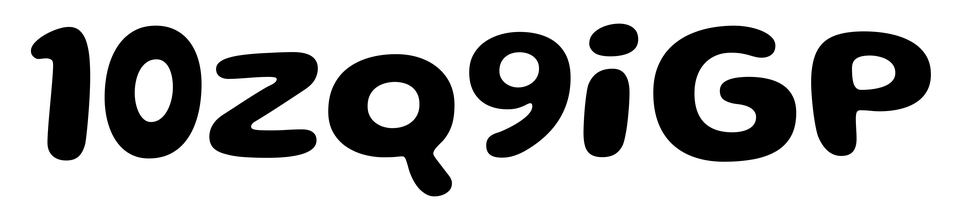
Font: Gluten_SemiBold